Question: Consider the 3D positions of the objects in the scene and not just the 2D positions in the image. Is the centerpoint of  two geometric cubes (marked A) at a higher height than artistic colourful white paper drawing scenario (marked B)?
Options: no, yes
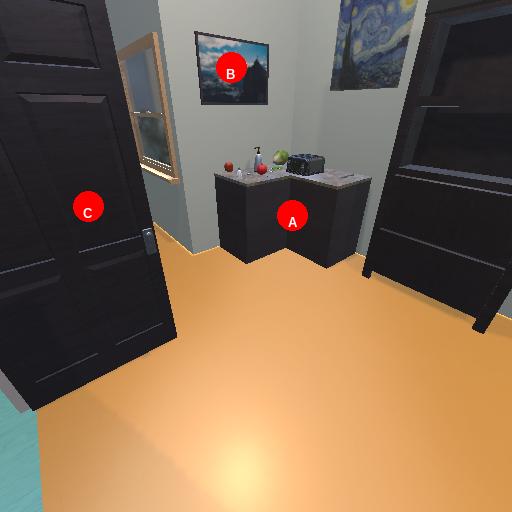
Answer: no